Interaction volume radius: 10 \u00c5
Interaction volume height: 25 \u00c5
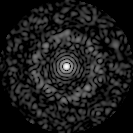
Disorder parameter: 0.8526